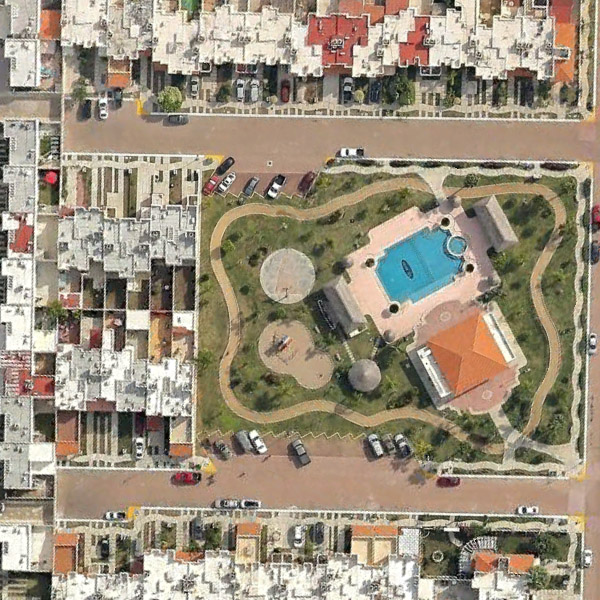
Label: Resort